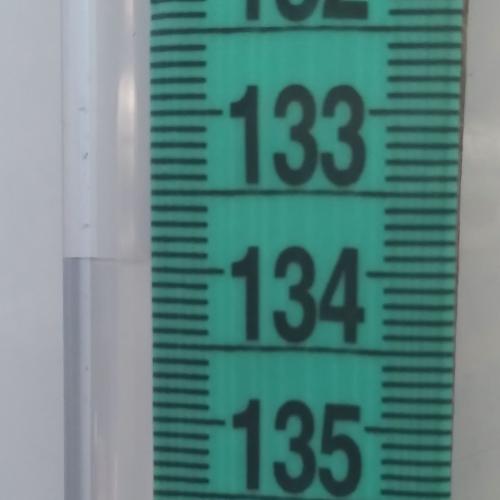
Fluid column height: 134.0 cm